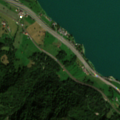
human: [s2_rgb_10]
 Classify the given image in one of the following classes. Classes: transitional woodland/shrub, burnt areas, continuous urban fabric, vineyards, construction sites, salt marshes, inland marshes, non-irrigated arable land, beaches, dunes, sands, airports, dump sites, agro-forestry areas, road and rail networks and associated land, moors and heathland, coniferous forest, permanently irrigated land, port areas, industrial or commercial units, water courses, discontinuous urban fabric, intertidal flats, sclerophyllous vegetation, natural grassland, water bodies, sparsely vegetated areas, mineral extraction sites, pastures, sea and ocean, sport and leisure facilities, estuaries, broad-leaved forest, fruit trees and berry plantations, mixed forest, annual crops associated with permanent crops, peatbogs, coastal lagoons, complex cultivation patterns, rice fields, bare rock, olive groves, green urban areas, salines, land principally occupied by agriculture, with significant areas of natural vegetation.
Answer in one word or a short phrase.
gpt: pastures, broad-leaved forest, mixed forest, water bodies